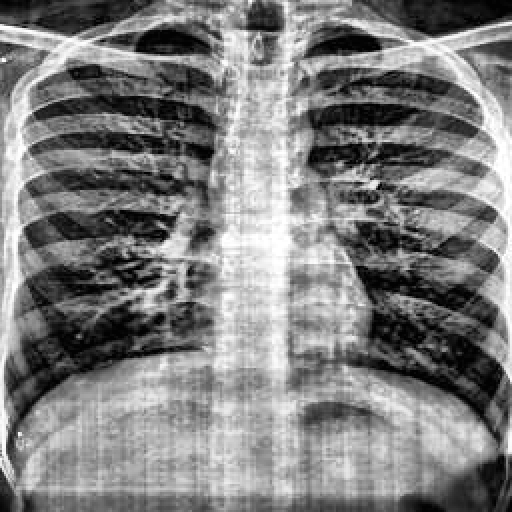
Finding: TUBERCULOSIS